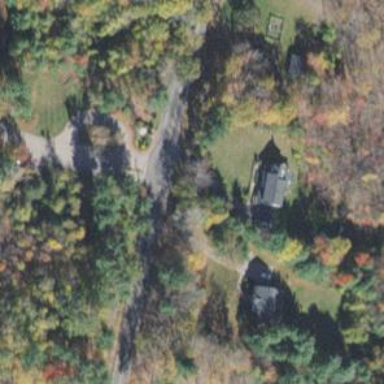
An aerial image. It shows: Driveway.